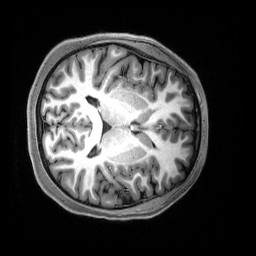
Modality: T1w
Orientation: axial
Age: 18
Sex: female
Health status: healthy
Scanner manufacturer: siemens
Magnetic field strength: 3 T
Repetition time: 2.5 s
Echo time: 0.00222 s